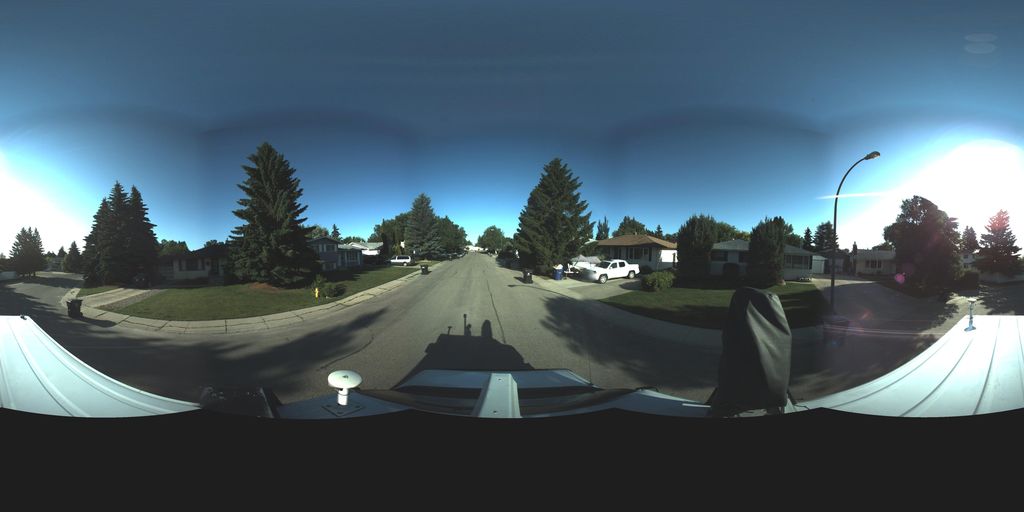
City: saskatoon